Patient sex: M
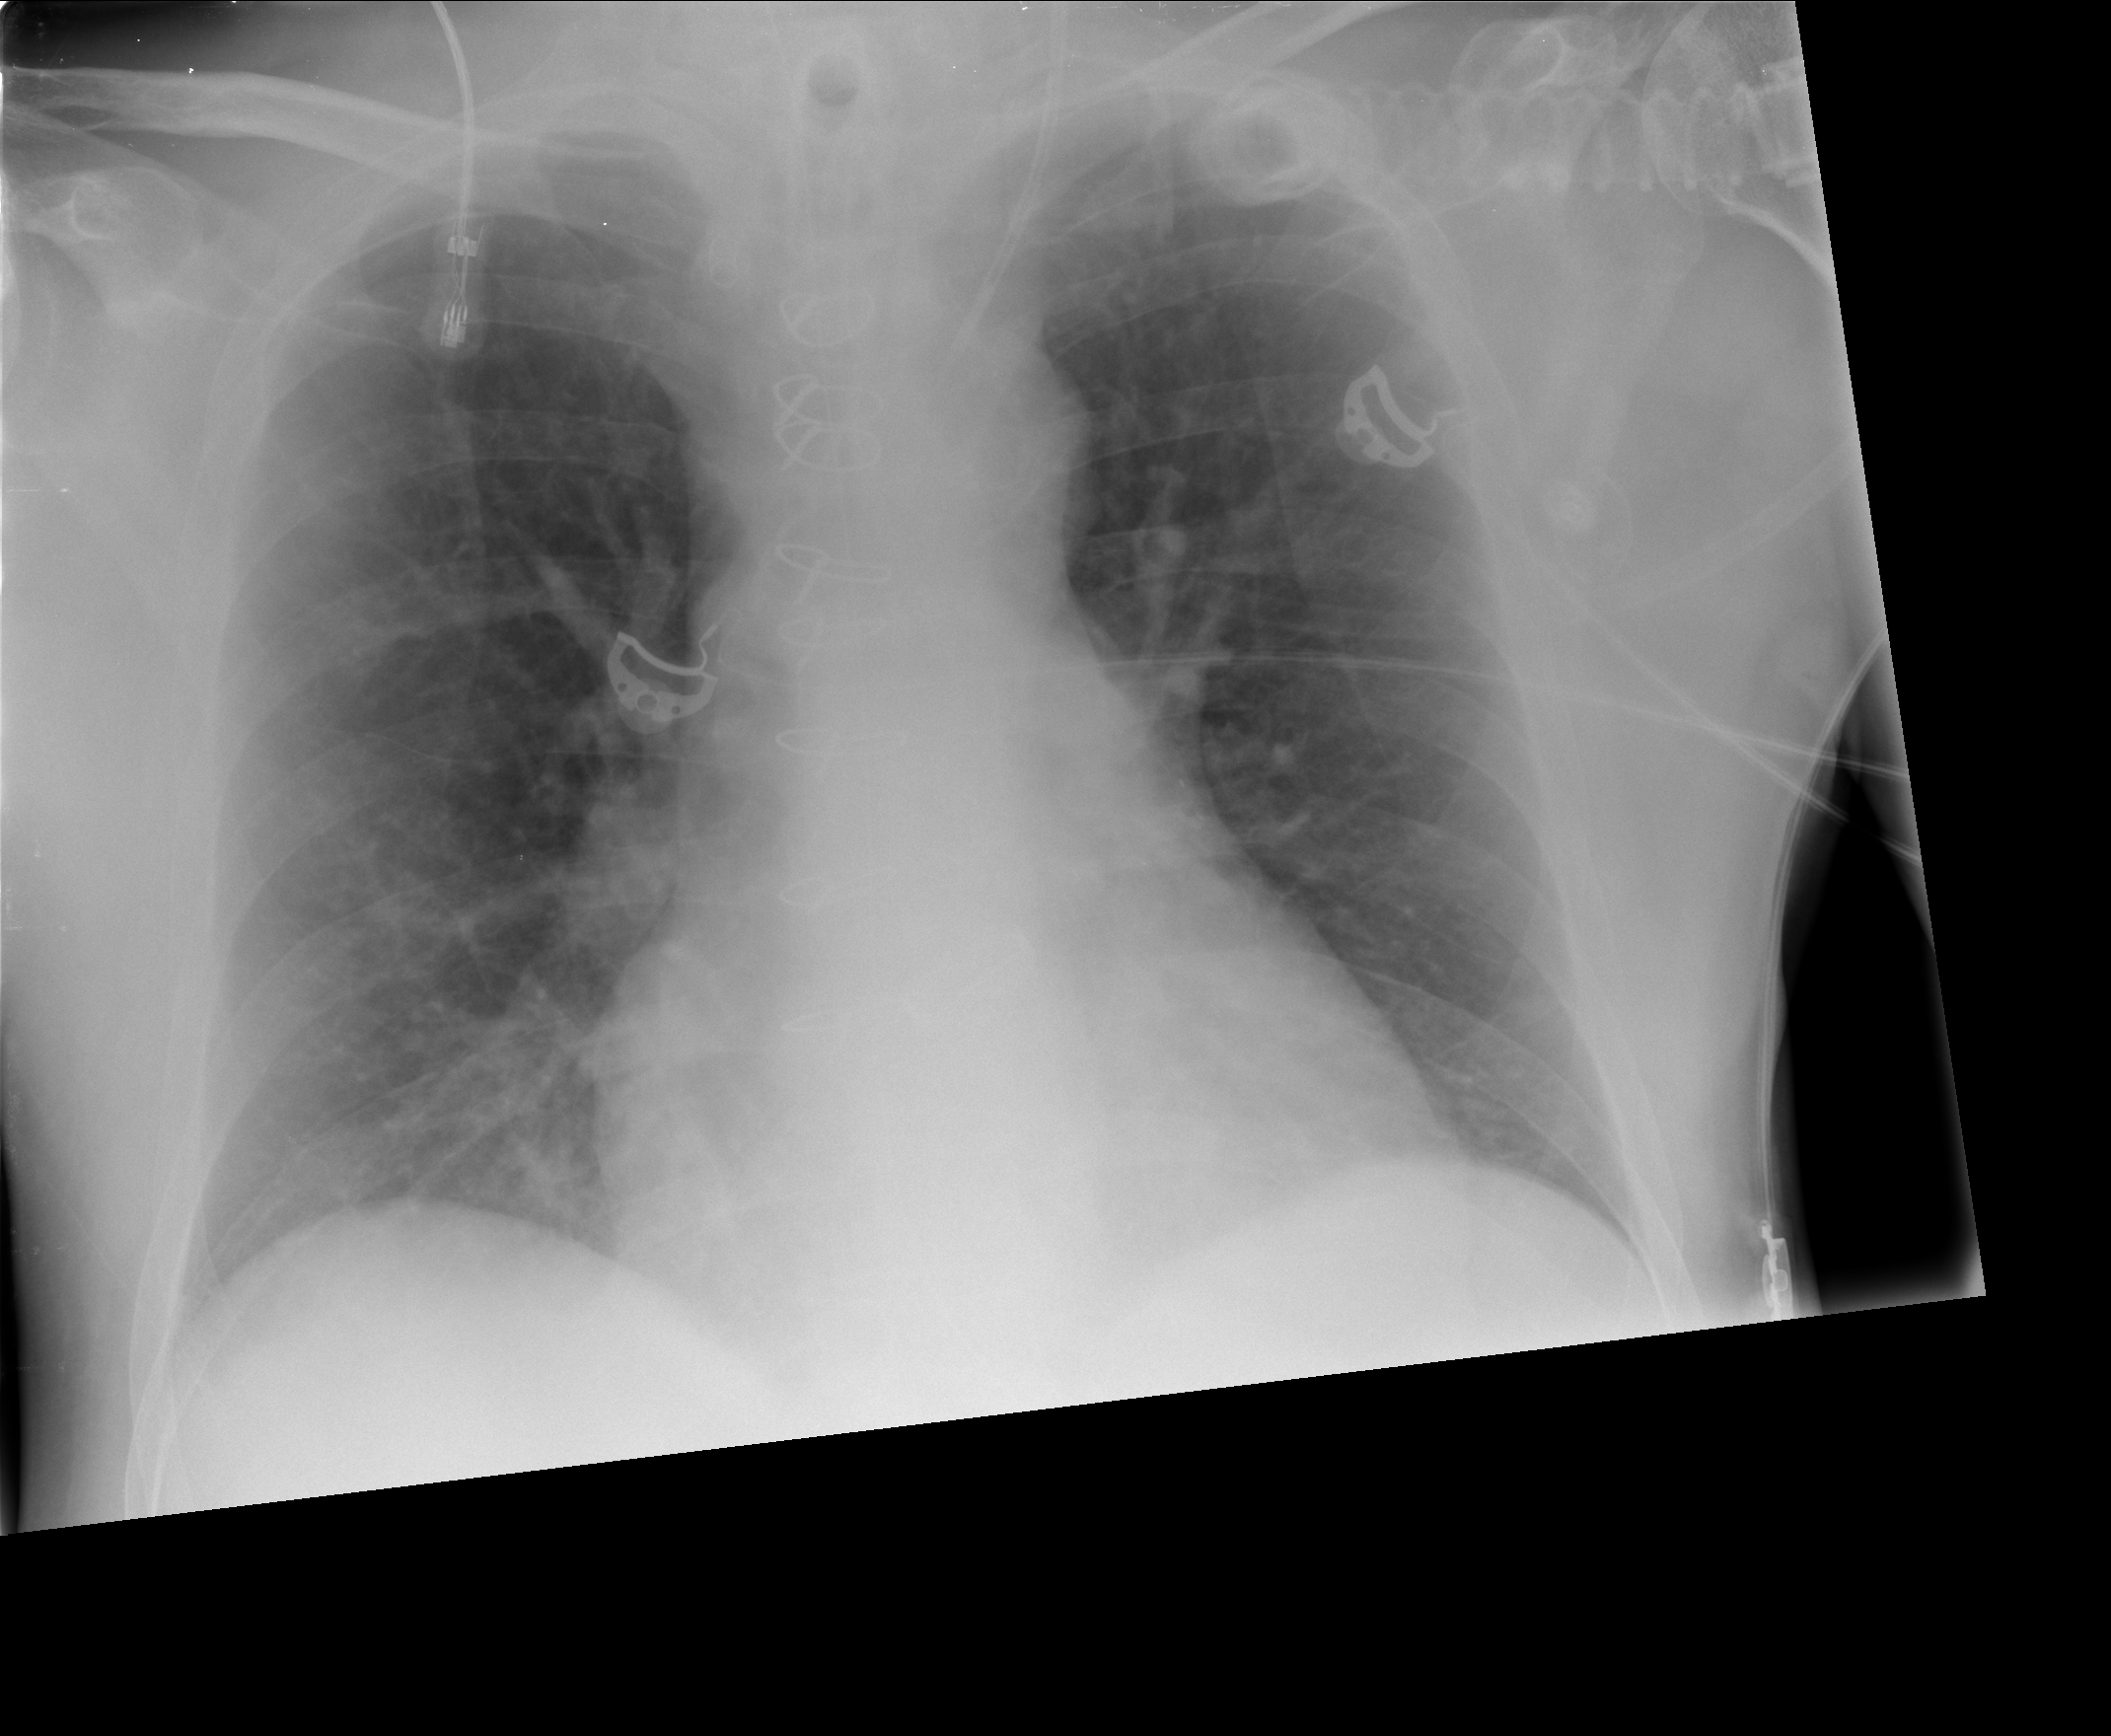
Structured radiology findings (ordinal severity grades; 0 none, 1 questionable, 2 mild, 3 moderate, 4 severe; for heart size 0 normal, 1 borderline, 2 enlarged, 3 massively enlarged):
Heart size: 0
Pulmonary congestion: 0
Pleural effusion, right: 0
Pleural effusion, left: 0
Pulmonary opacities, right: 1
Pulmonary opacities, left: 0
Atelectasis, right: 0
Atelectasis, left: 0